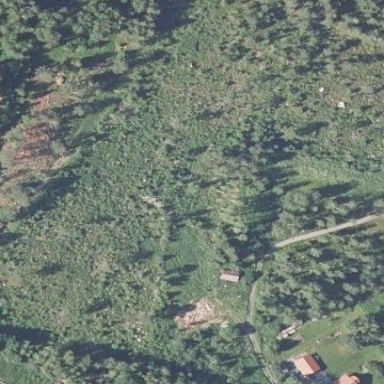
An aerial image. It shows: Clearcut area used for logging with scrub vegetation.